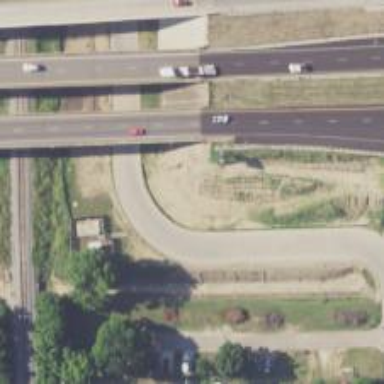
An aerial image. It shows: Secondary road with frontage road crossing bridge.